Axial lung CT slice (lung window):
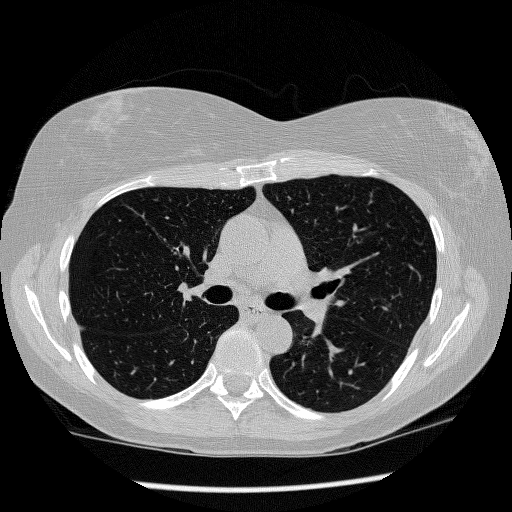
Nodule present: no